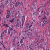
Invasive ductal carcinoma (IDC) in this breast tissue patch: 1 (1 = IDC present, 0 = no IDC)